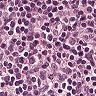
Metastatic tissue present: no